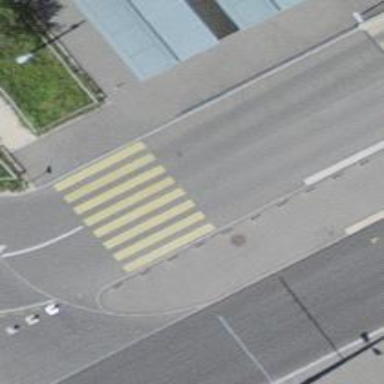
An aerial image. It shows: Uncontrolled zebra crossing with yellow markings.